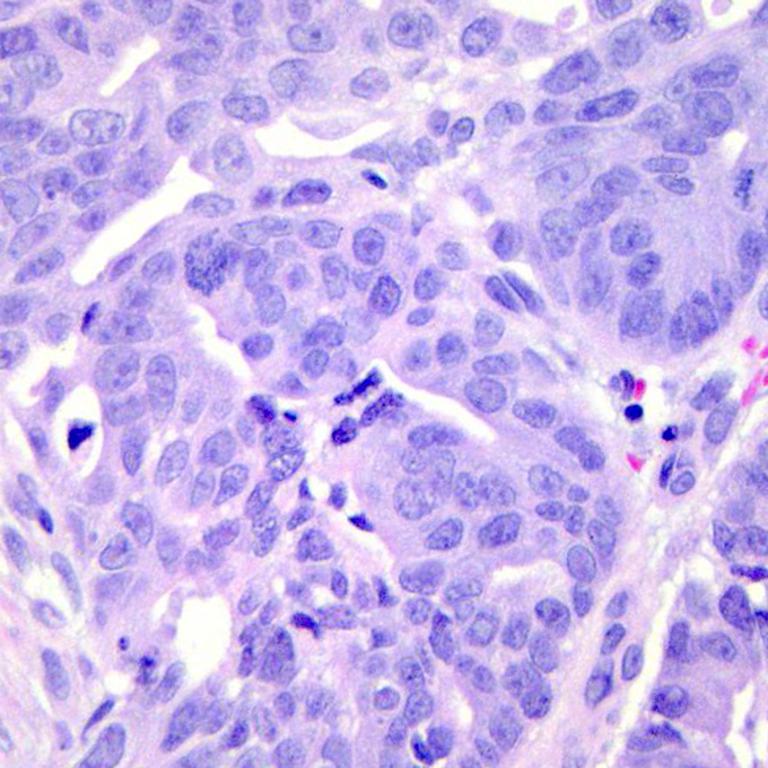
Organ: colon
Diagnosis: adenocarcinomas